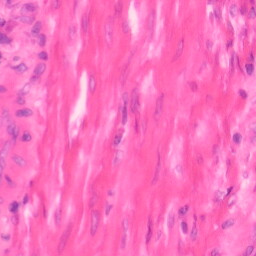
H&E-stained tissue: Colon